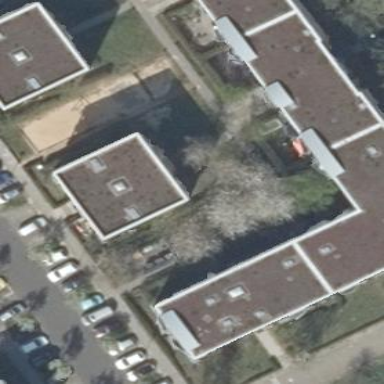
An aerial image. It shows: Building with apartments and flat roof.